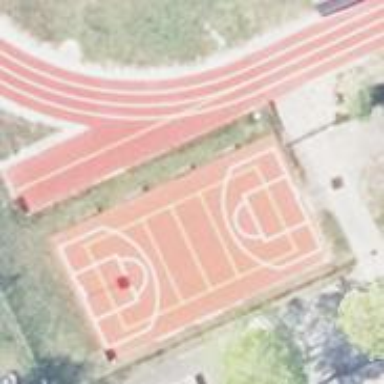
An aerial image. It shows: Basketball court in the leisure land pitch.